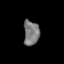
Tissue: lung
Cell type: Endothelial cells
Senescence score: 0.6495
Nuclear area (px): 379
Mean DAPI intensity: 121.557